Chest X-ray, AP view. Patient: 24 years old, sex F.
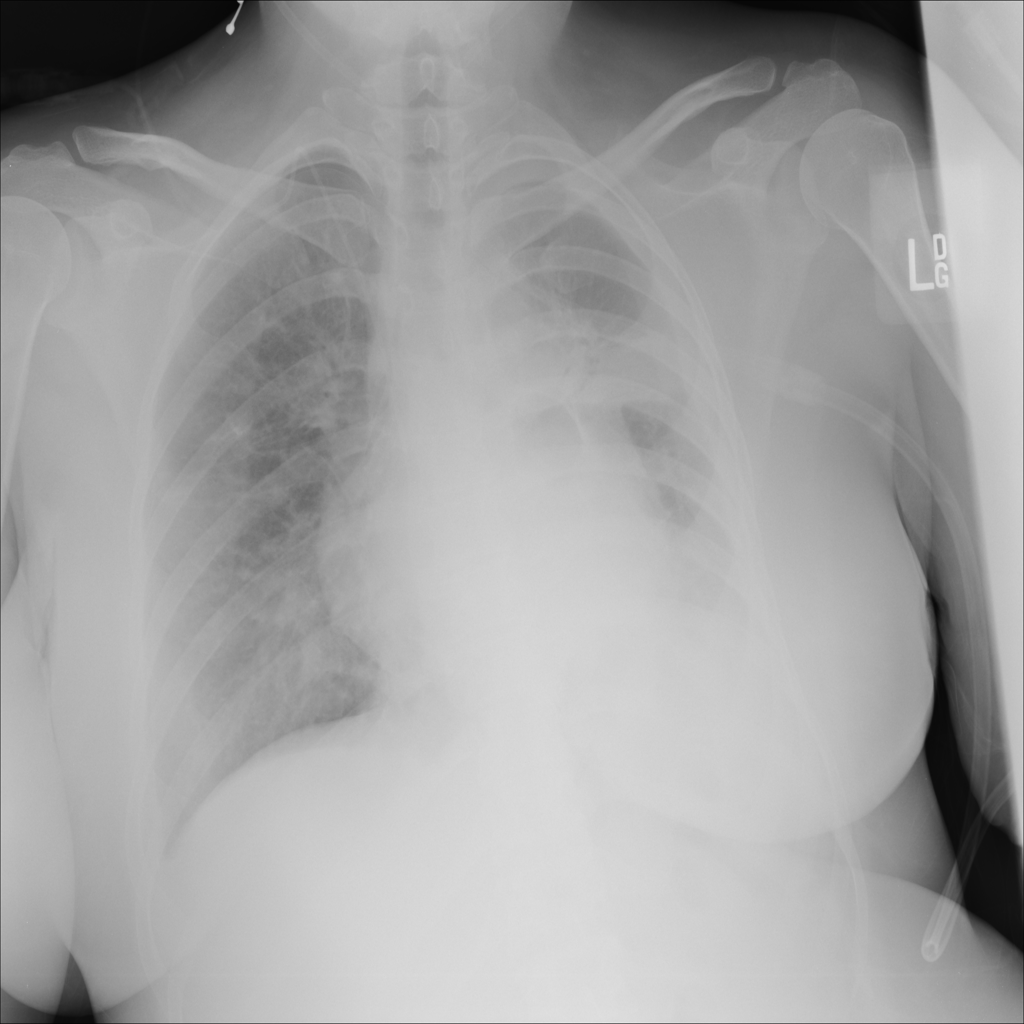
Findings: Atelectasis, Consolidation, Effusion, Fibrosis